Question: I have implemented plupload in my MVC app. It was going fine but was in the view.
I decided to move it out into it's own file:

It's no longer working as it can't find plupload.flash.swf or plupload.silverlight.xap.
Here is the contents of pluploadimplementation.js:
'''
$(function () {
$("#dialog").dialog({
autoOpen: false,
buttons: {
"OK": function () {
var invoiceComment = {
InvoiceId: invoiceId,
Comment: $('#comment').val()
};
$.post('/Invoice/AddComment', invoiceComment);
$(this).dialog('close');
}
}
});
$(".btncomment").click(function () {
invoiceId = $(this).attr("data-invoiceid");
$("#dialog").dialog('open');
});
var filelist = $('#filelist');
var pickfiles = $('#pickfiles');
var uploadfiles = $('#uploadfiles');
var uploader = new plupload.Uploader({
runtimes: 'flash,silverlight,html5,html4',
//runtimes: 'silverlight,html5, html4',
//runtimes: 'html5,html4',
//runtimes: 'html4',
browse_button: pickfiles.attr('id'),
container: 'container',
max_file_size: '10mb',
//chunk_size: '1mb',
multi_selection: false,
multipart: true,
urlstream_upload: true,
url: '@Url.Action("Upload", "Invoice")',
flash_swf_url: '@Url.Content("~/Scripts/plupload/js/plupload.flash.swf")',
silverlight_xap_url: '@Url.Content("~/Scripts/plupload/js/plupload.silverlight.xap")',
filters: [
{ title: "Image Files", extensions: "jpg,gif,png,pdf" },
{ title: "Zip Files", extensions: "zip" },
{ title: "Office Files", extensions: "doc,docx,xls,xlsx" }
],
resize: { width: 320, height: 240, quality: 90 }
});
uploader.bind('Init', function (up, params) {
showpickfiles(true);
});
uploadfiles.click(function (e) {
uploader.start();
e.preventDefault();
});
uploader.init();
uploader.bind('FilesAdded', function (up, files) {
filelist.empty();
$.each(files, function (i, file) {
filelist.append('<div id="' + file.id + '">' + file.name +
' (' + plupload.formatSize(file.size) + ') <b></b>' +
'<a href="#" id="cancel' + file.id + '" class="cancel"> [Cancel]</a>');
//Bind cancel click event
$('#cancel' + file.id).click(function () {
$('#' + file.id).remove();
showpickfiles(true);
uploader.removeFile(file);
uploader.refresh();
});
showpickfiles(false);
});
up.refresh(); // Reposition Flash/Silverlight
})
uploader.bind('UploadProgress', function (up, file) {
$('#' + file.id + " b").html(file.percent + "%");
});
uploader.bind('Error', function (up, err) {
if (err.code == -600) {
filelist.append('<div style="color: #CC0000;">Error - File size is greater than 10MB'
+ (err.file ? ', File: ' + err.file.name : "") + '</div>');
}
else {
filelist.append('<div style="color: #CC0000;">Error - ' + err.message
+ (err.file ? ', File: ' + err.file.name : "") + '</div>');
}
up.refresh(); // Reposition Flash/Silverlight
});
uploader.bind('FileUploaded', function (up, file) {
$('#' + file.id + " b").html("100%");
$('#cancel' + file.id).remove();
pickfiles.html('[Replace Invoice]');
showpickfiles(true);
up.refresh();
});
var showpickfiles = function (show) {
if (show) {
pickfiles.show();
uploadfiles.hide();
} else {
pickfiles.hide();
uploadfiles.show();
}
}
});
'''
Have I specified the location of these files incorrectly?
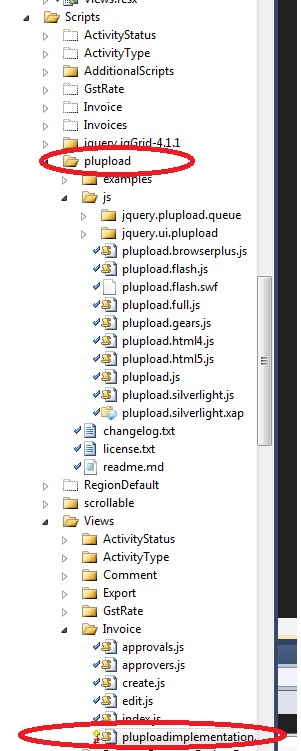
Answer: > Have I specified the location of these files incorrectly?
Yes, you have. You have used '@Url.Content' server side helpers inside a static javascript file. You can use server side constructs only inside views.
There are a couple of possibilities:
- 'uploader''<script>'- Use HTML5 data-* attributes on the '#uploadfiles' DOM element:'''
<div id="uploadfiles" data-swfurl="@Url.Content("~/Scripts/plupload/js/plupload.flash.swf")" data-xapurl="@Url.Content("~/Scripts/plupload/js/plupload.silverlight.xap")">Upload</div>
'''
and then:'''
var uploadfiles = $('#uploadfiles');
var uploader = new plupload.Uploader({
runtimes: 'flash,silverlight,html5,html4',
//runtimes: 'silverlight,html5, html4',
//runtimes: 'html5,html4',
//runtimes: 'html4',
browse_button: pickfiles.attr('id'),
container: 'container',
max_file_size: '10mb',
//chunk_size: '1mb',
multi_selection: false,
multipart: true,
urlstream_upload: true,
url: '@Url.Action("Upload", "Invoice")',
flash_swf_url: uploadfiles.data('swfurl'),
silverlight_xap_url: uploadfiles.data('xapurl'),
filters: [
{ title: "Image Files", extensions: "jpg,gif,png,pdf" },
{ title: "Zip Files", extensions: "zip" },
{ title: "Office Files", extensions: "doc,docx,xls,xlsx" }
],
resize: { width: 320, height: 240, quality: 90 }
});
'''